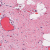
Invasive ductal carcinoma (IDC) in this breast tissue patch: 0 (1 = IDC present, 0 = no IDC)